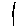
Label: line